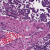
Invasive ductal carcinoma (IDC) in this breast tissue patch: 1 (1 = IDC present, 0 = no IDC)